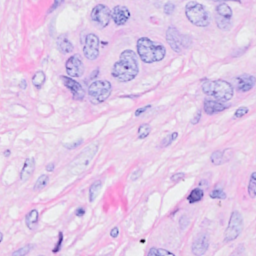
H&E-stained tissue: Breast